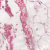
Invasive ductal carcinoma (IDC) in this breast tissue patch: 0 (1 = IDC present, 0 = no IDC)